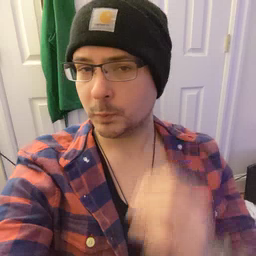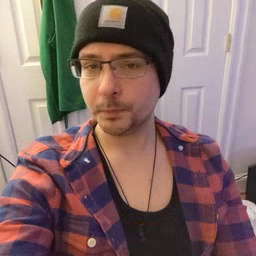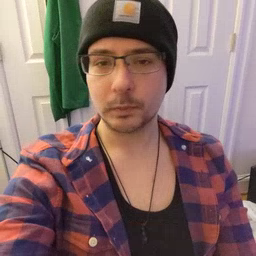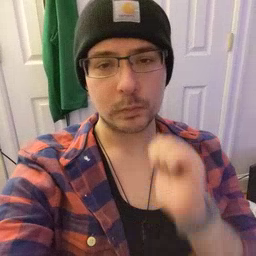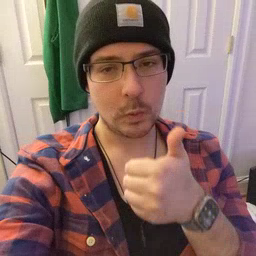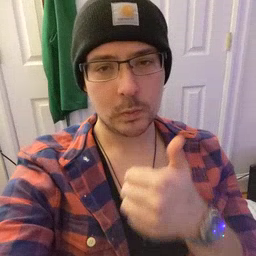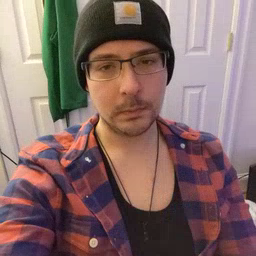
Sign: tomorrow